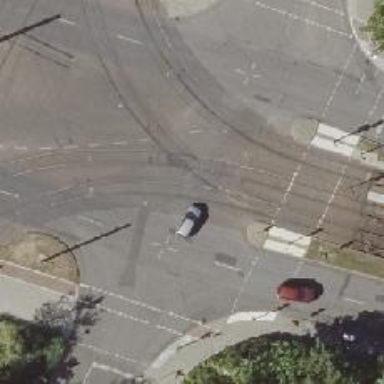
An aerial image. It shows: Tram level crossing on railway.